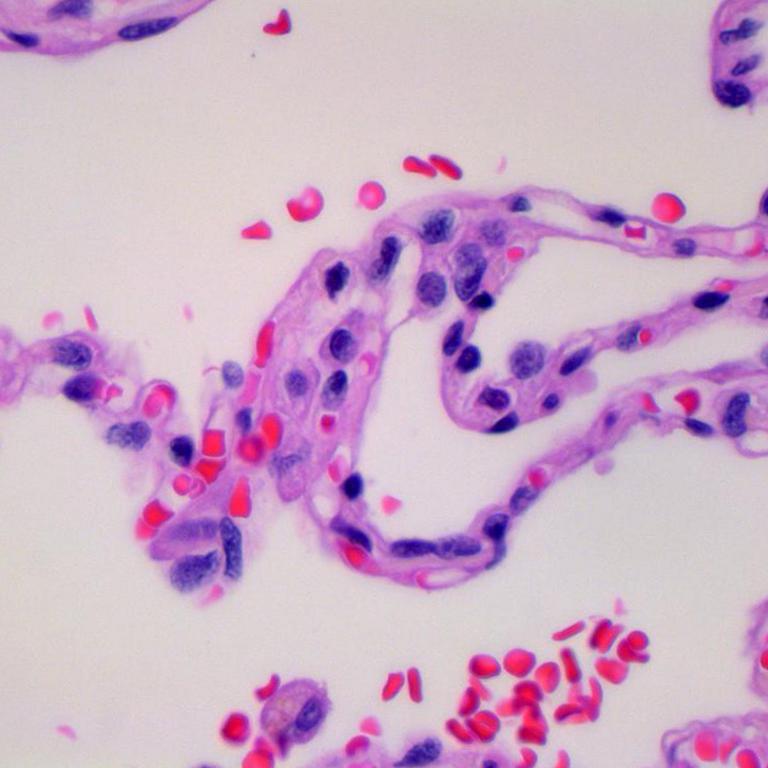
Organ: lung
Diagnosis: benign